Question: I am trying to load a simple .png file in android studio using libgdx but for some reason it can not find it and I have no idea why.
All the info I have is in this image:

To me it looks like everything is in order so I don't really know where to start looking.
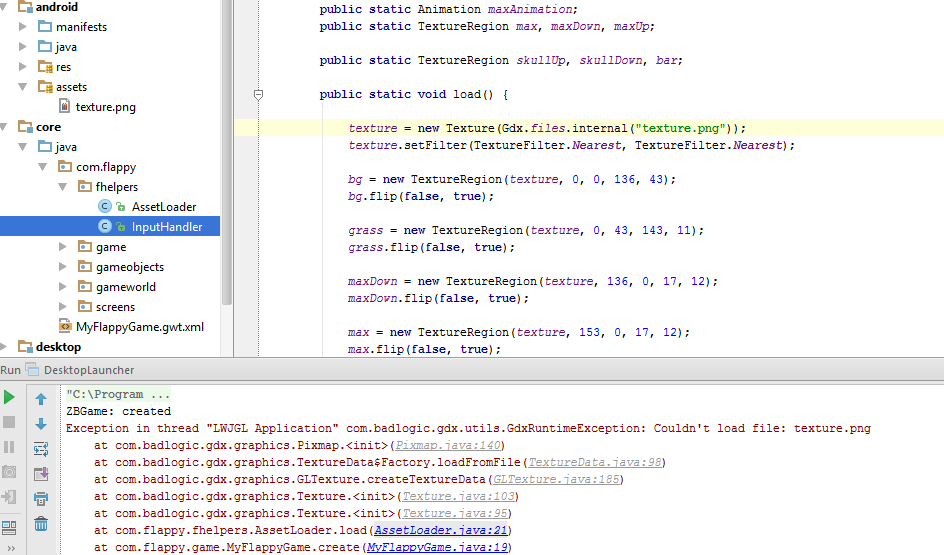
Answer: Go to your desktop run configuration and make sure the working directory is set to android/assets.